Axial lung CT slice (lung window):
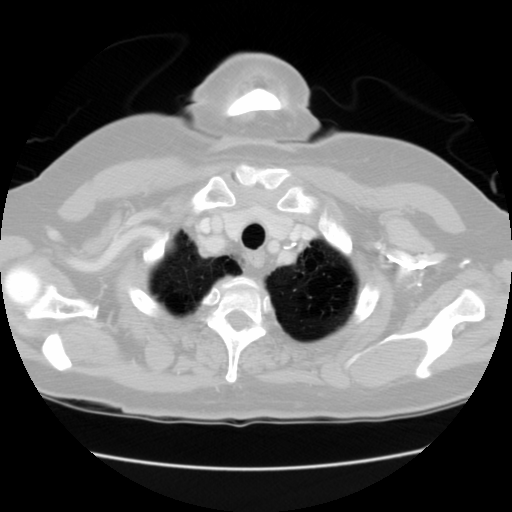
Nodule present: no